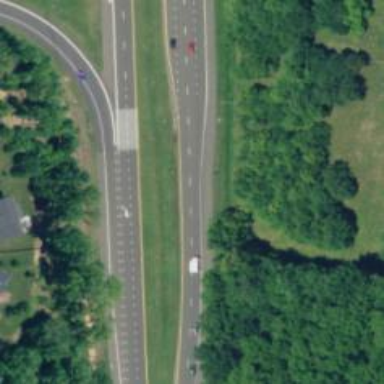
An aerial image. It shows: Primary link highway.